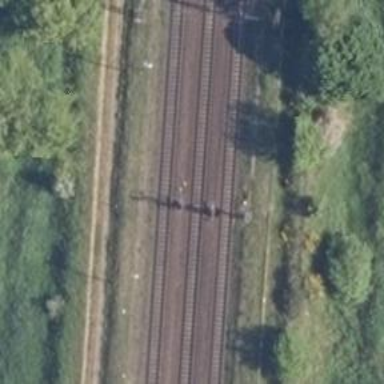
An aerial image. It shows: Railway track with contact line for electrification.